Question: i'm trying to send some data in json format via JQuery Ajax, but seems impossible to receive the posted data into de controller's action.
Here is the JQuery/Javascript code:
'''
$.ajax({
type: "POST",
url: "app_dev.php/ajax_save_contents",
contentType: 'application/json',
data: {'data':'whatever'},
dataType: "json",
success: function(data)
{
alert(data.ok);
},
error: function(XMLHttpRequest, textStatus, errorThrown)
{
alert('Error : ' + errorThrown);
}
});
'''
And this is the Symfony2 Controller
'''
public function ajax_save_contentsAction(Request $request)
{
if ($request->isXMLHttpRequest()) {
$r = array('ok'=>$_POST);
return new JsonResponse($r);
}
return new Response('This is not ajax!', 400);
}
'''
This works all fine, except because in the controller i don't have any post data.
Things that i've already tried:
- -
The weird thing in firebug that i noticed is that watching the console i get this:

It seems like if it does a first call right, but get redirected and then loses the post data in the way.
I'm stuck!! :_____((((
Edit: I add the security.yml:
security:
encoders:
Symfony\Component\Security\Core\User\User: plaintext
'''
role_hierarchy:
ROLE_ADMIN: ROLE_USER
ROLE_SUPER_ADMIN: [ROLE_USER, ROLE_ADMIN, ROLE_ALLOWED_TO_SWITCH]
providers:
in_memory:
memory:
users:
user: { password: userpass, roles: [ 'ROLE_USER' ] }
admin: { password: adminpass, roles: [ 'ROLE_ADMIN' ] }
firewalls:
dev:
pattern: ^/(_(profiler|wdt)|css|images|js)/
security: false
login:
pattern: ^/demo/secured/login$
security: false
secured_area:
pattern: ^/demo/secured/
form_login:
check_path: _security_check
login_path: _demo_login
logout:
path: _demo_logout
target: _demo
#anonymous: ~
#http_basic:
# realm: "Secured Demo Area"
access_control:
#- { path: ^/login, roles: IS_AUTHENTICATED_ANONYMOUSLY, requires_channel: https }
'''
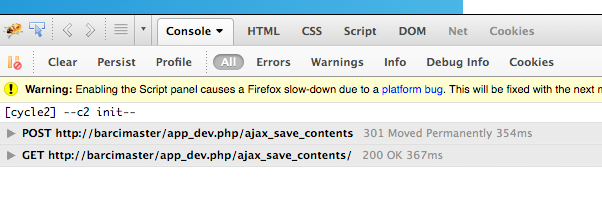
Answer: My guess is you defined the route with a trailing slash. If you do that, Symfony redirects the request to the path with a trailing slash. Try POSTing to the same URL but with a trailing slash.
To avoid this kind of problems, consider using <URL>. It allows you to use the same routes in JS you use in Symfony.